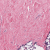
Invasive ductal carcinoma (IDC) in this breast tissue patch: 1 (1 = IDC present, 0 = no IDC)